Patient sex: M
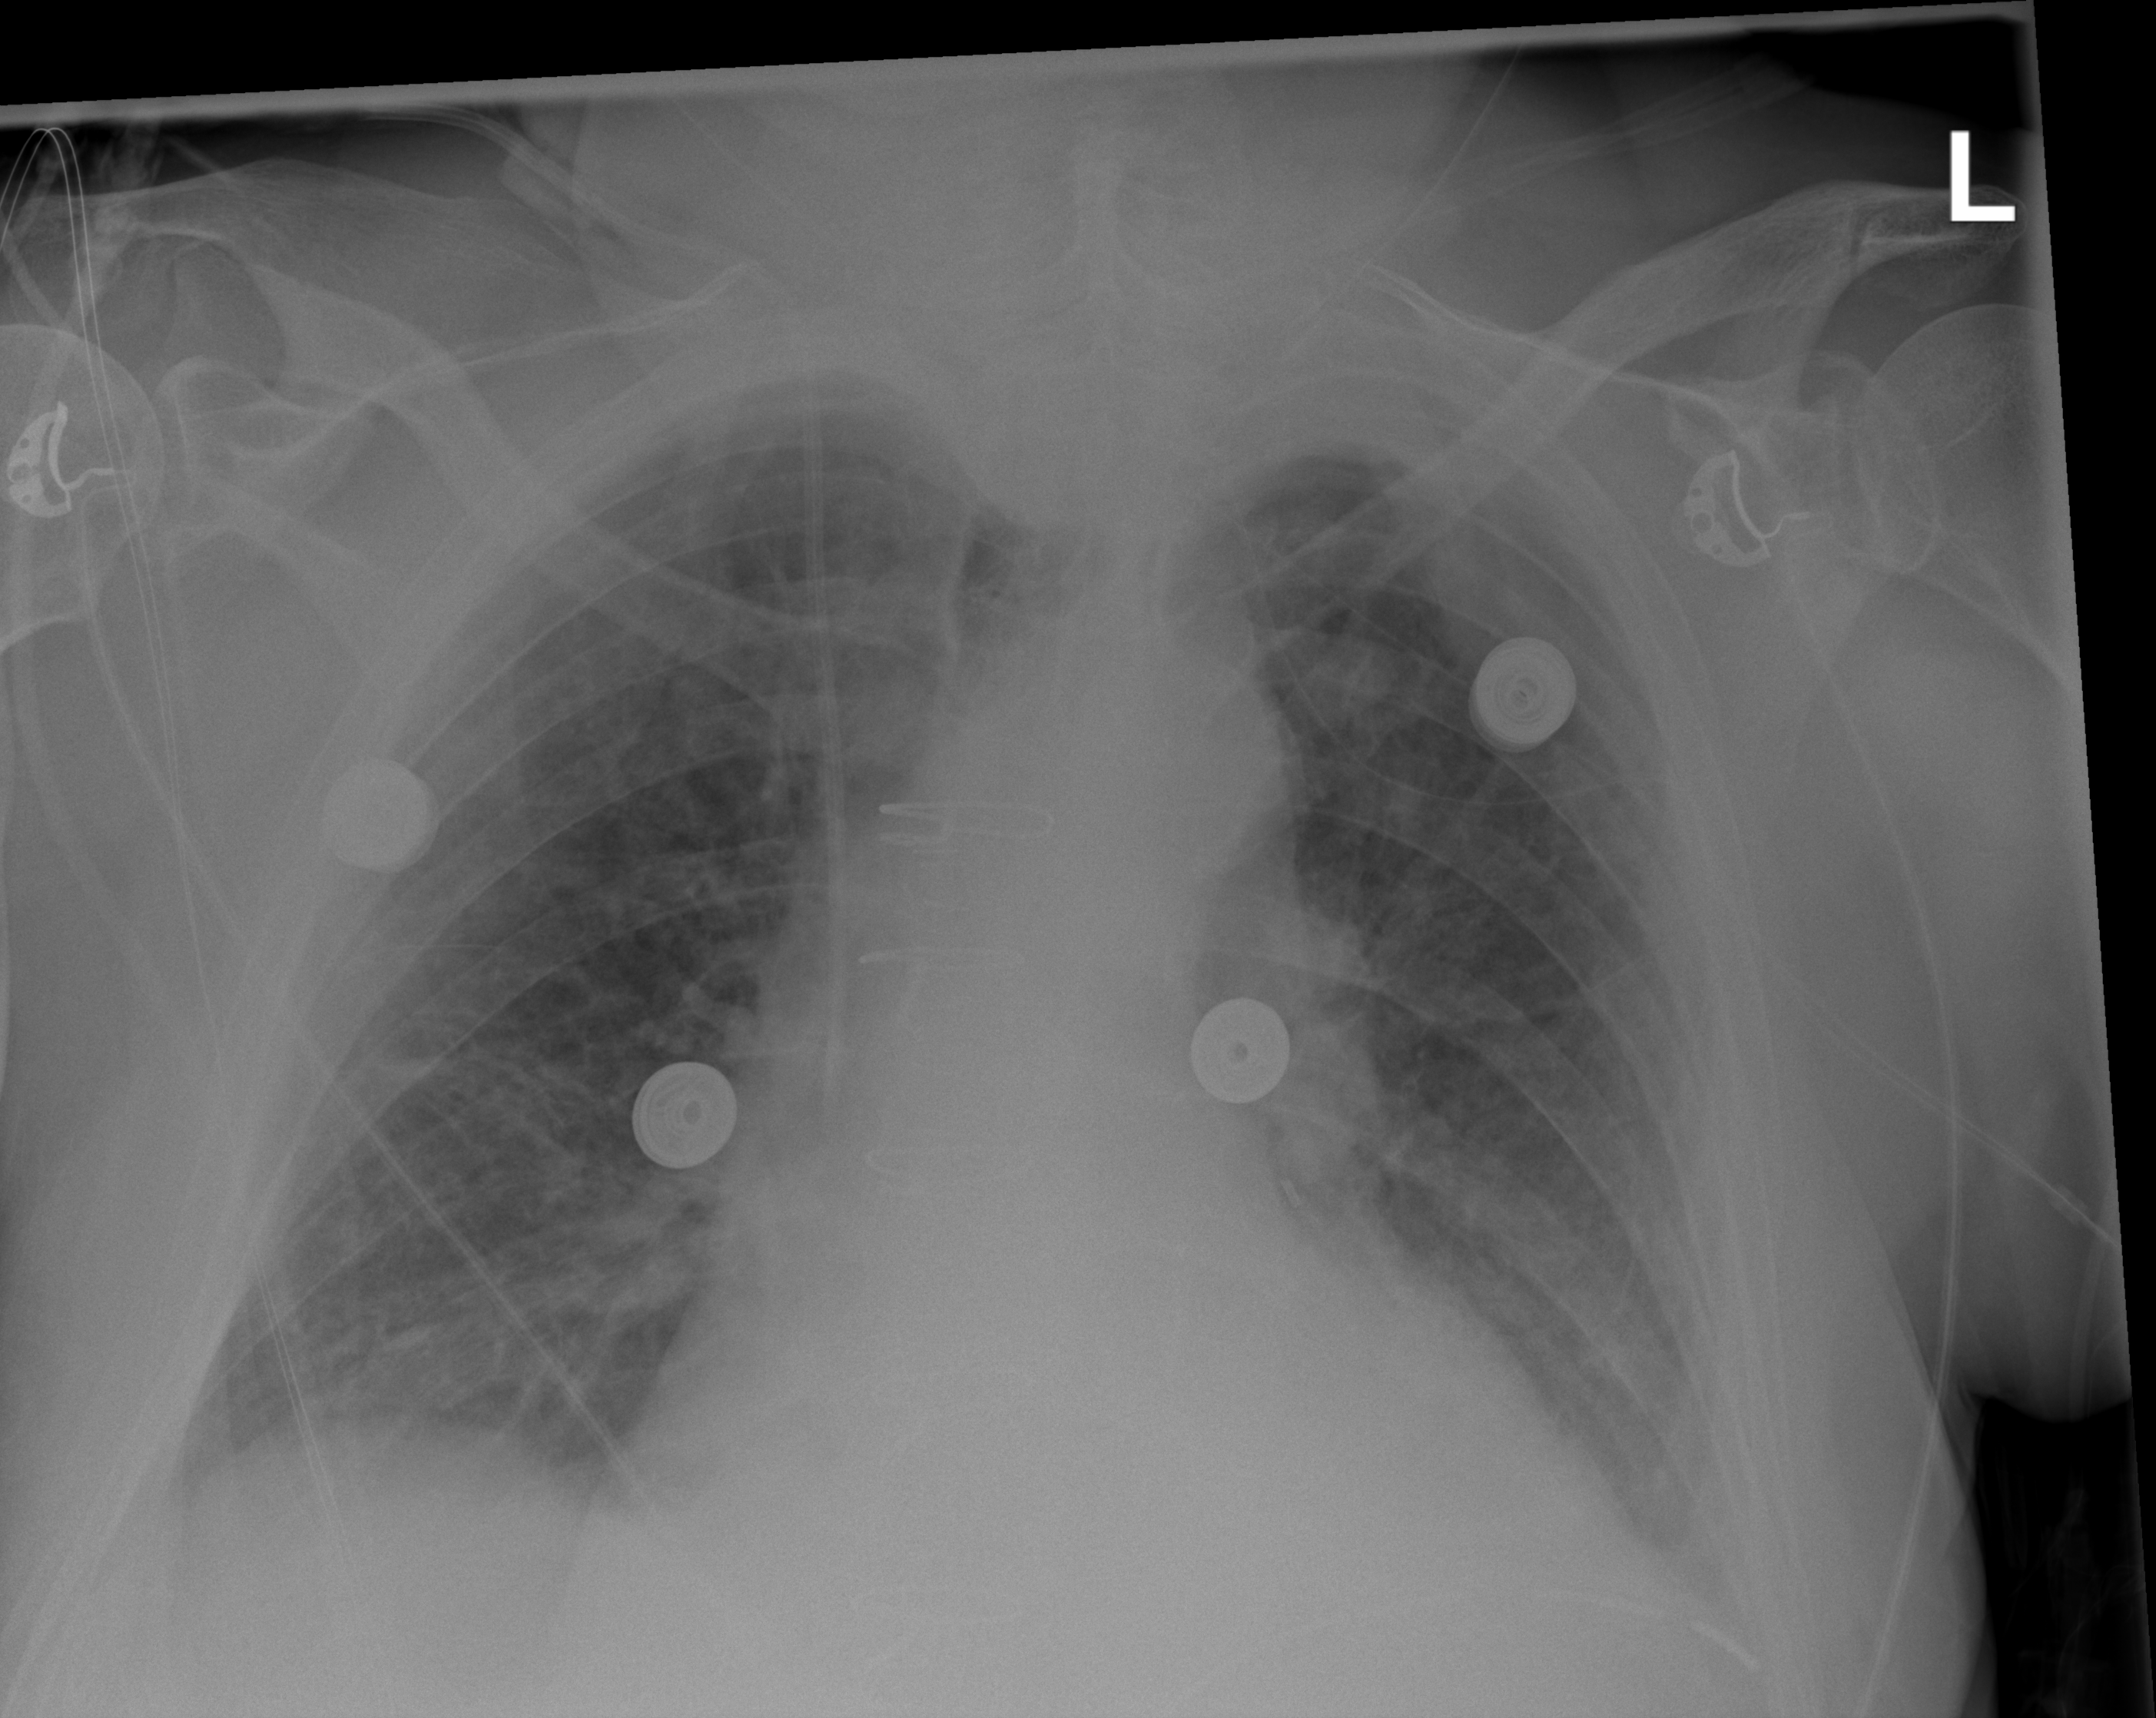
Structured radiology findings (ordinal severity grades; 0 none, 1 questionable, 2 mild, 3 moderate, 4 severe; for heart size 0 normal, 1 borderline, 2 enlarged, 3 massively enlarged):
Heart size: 2
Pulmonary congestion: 2
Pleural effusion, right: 2
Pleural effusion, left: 2
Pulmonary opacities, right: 2
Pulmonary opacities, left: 2
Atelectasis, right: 0
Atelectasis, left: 2